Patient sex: M
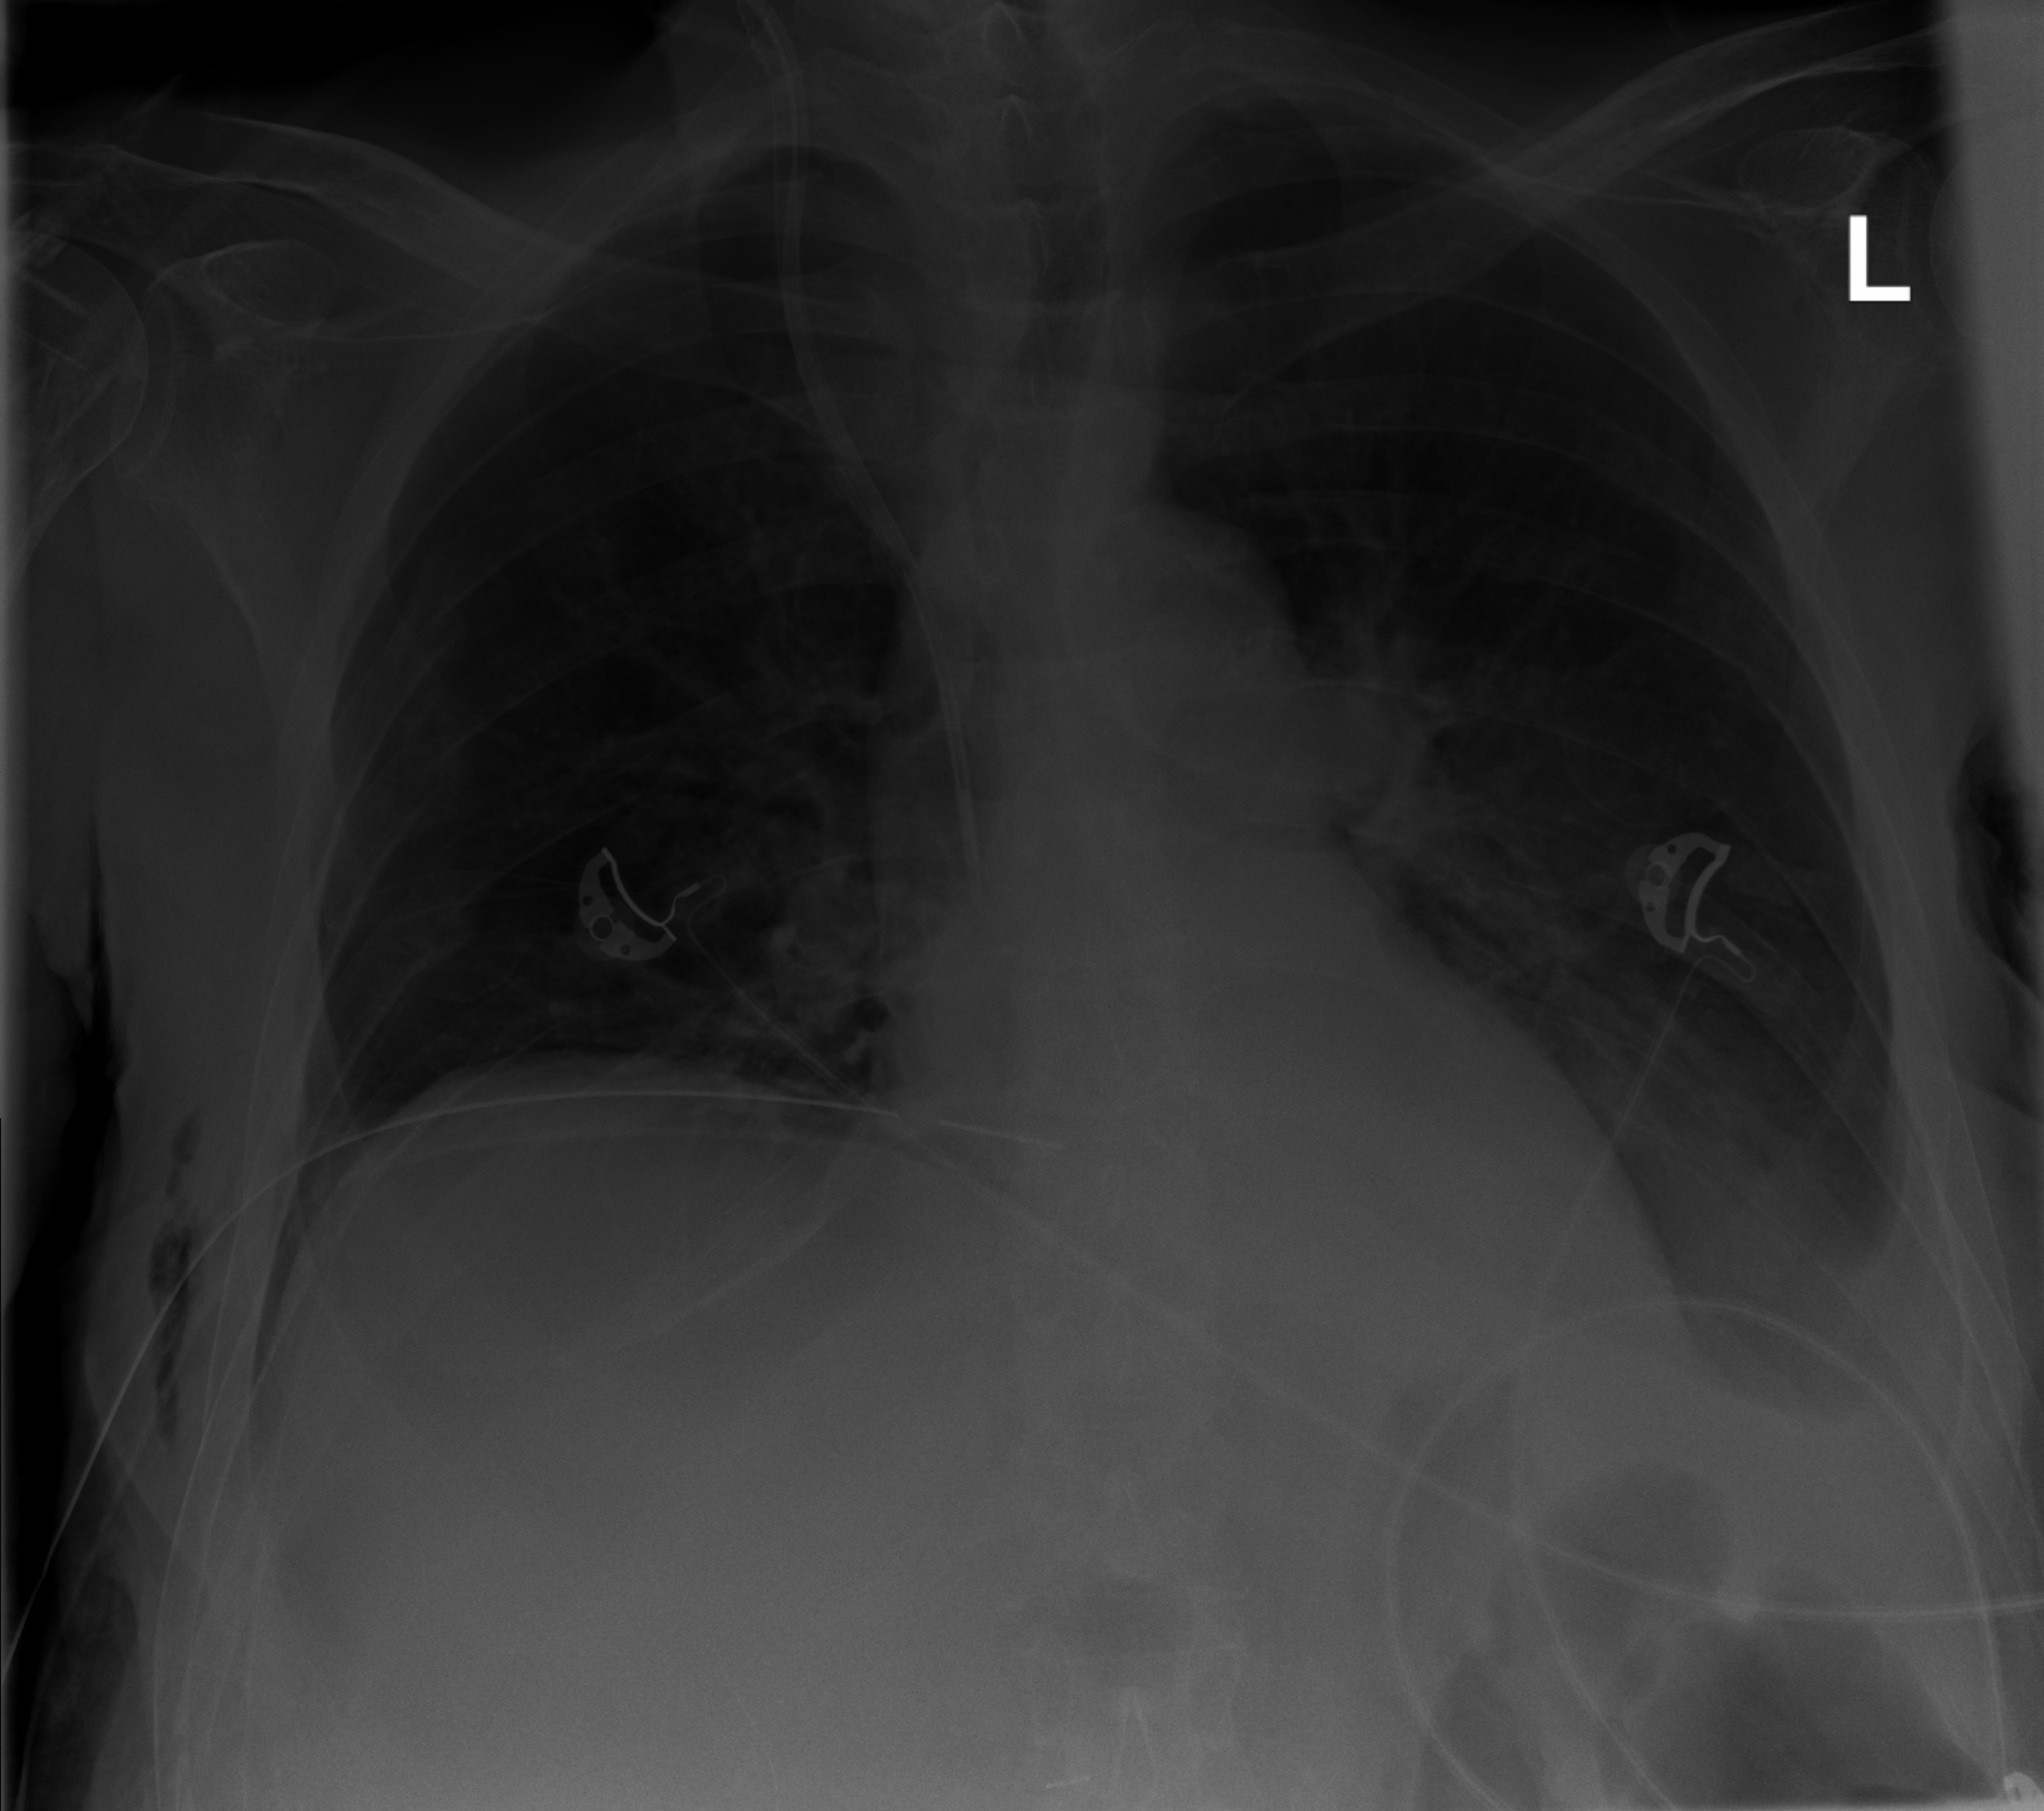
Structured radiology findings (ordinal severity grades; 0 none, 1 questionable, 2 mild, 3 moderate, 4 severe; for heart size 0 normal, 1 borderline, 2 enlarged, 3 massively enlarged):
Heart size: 0
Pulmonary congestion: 0
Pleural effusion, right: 1
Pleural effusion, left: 2
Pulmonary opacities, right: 0
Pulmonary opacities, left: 0
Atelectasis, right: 2
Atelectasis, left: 2